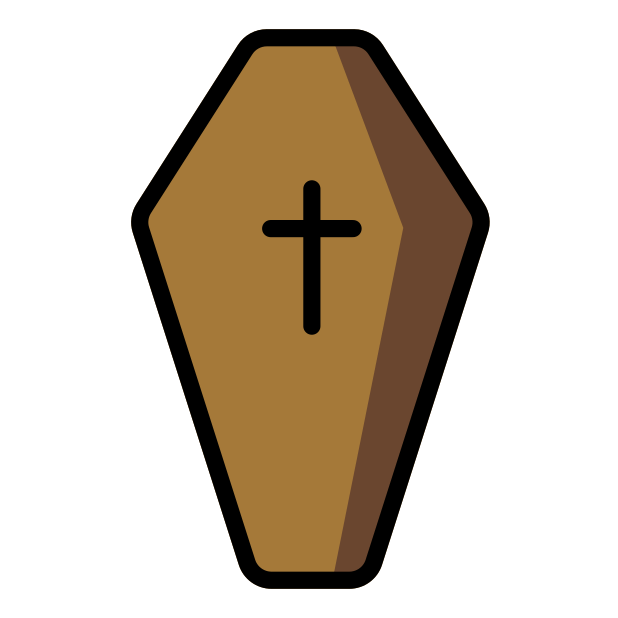
coffin